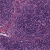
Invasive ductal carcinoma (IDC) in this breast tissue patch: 0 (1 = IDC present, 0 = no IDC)